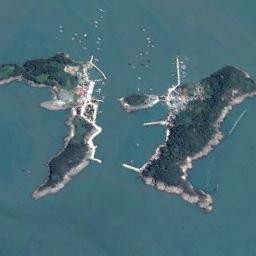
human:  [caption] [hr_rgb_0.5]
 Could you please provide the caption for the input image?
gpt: Some islands have dense vegetation residential areas and the waters around the islands is green .

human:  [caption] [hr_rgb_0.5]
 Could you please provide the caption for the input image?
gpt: The island is surrounded by water .

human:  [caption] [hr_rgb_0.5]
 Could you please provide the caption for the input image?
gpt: The shape of the island is almost rectangular .

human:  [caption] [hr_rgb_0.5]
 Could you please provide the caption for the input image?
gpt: There are two irregular green islands on the blue sea, And the island has lush green vegetation and buildings .

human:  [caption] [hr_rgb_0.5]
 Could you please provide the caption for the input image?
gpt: There are harbors and beaches on the green islands .